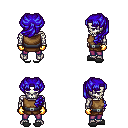
a pixel art fantasy rpg character, male body template, skeleton, leather chest armor, magenta pants, blue princess hairstyle, gold gloves, gray slippers, four views (front, back, left, right), 2x2 character sprite sheet, small pixel art, hard edges, no anti-aliasing